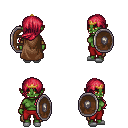
a pixel art fantasy rpg character, female body template, orc, green skin, brown cape, red pants, ruby red left-swept hairstyle, gold tiara, leather bracers, white slippers, shield, four views (front, back, left, right), 2x2 character sprite sheet, small pixel art, hard edges, no anti-aliasing